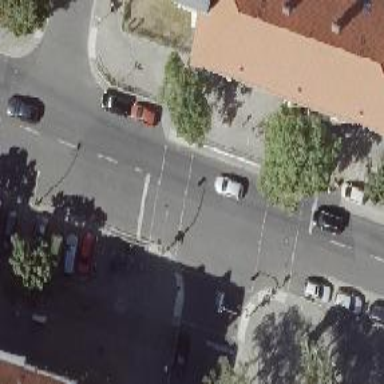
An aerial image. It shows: Road crossing with traffic signals.